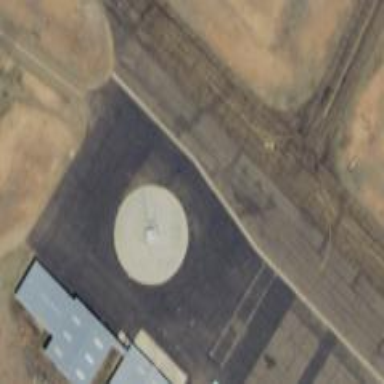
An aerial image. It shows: Image of helipad at airport.